The plot shows one second of acceleration measured on a rotor kit. Diagnose the rotating machine from this image, choosing from: normal, misalignment, unbalance, looseness.
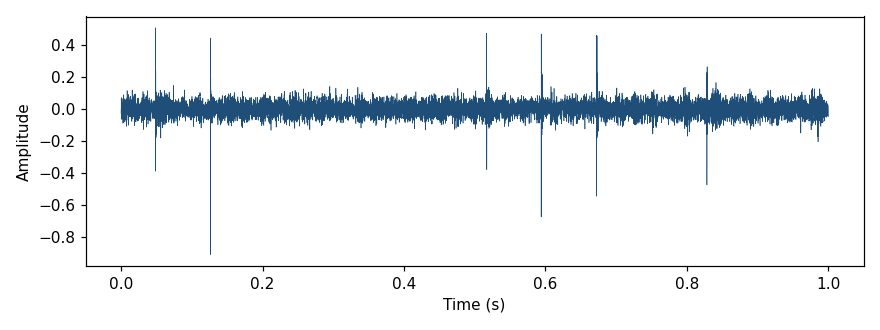
Answer: misalignment